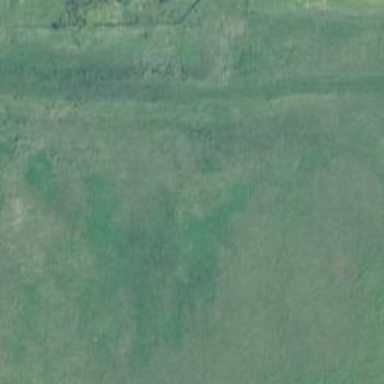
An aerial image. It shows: Grassy surface.